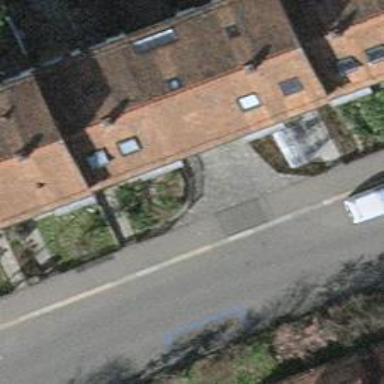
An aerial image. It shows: Bollard.